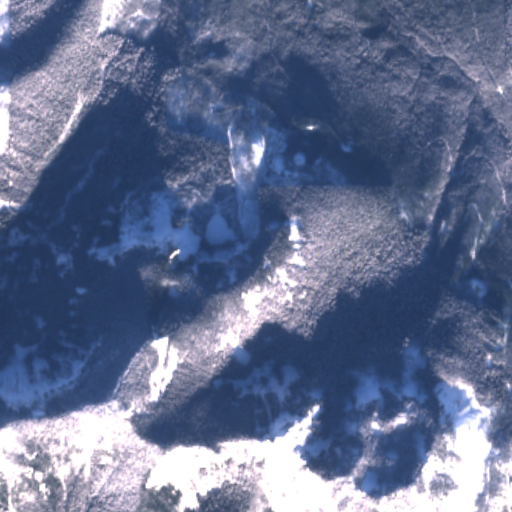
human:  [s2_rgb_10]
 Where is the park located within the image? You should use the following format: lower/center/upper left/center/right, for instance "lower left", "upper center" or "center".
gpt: The park is located in the upper of the image.
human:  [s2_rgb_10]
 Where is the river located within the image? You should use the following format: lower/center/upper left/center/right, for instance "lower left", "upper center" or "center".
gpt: The river is located in the right of the image.
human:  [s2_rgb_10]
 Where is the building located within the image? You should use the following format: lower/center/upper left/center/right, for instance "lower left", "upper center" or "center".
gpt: The building is located in the lower right of the image.
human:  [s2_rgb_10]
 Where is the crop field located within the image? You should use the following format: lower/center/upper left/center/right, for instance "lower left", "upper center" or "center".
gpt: There is no crop field in the image.